Question: Hello,
I'd like to move the caption to the top right of the image in the permalink page, and having it running down the side of the image.... as per this image:
<URL>

Any help would be greatly appreciated, cheers
Tim in Melbourne
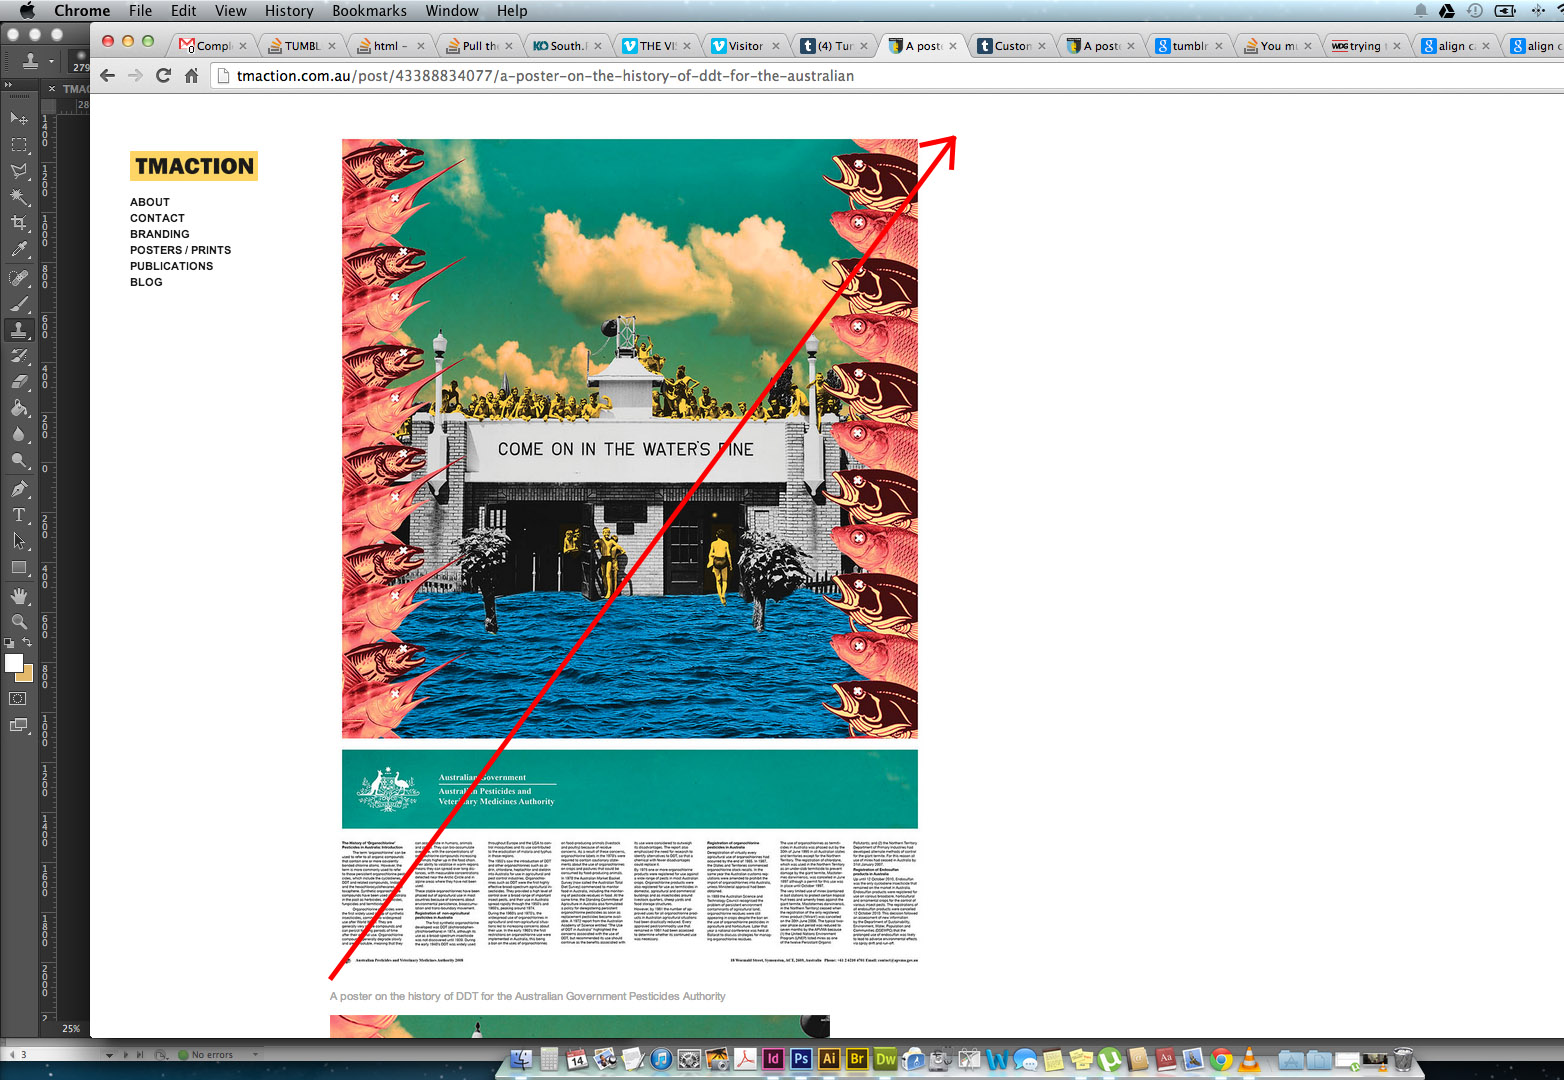
Answer: Give 'float:left'to the image the text should automatically get to the right side.